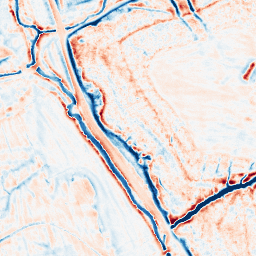
Category: edge_preserving
Decomposition family: bilateral
Decomposition parameters: d: 15
sigma_color: 150
sigma_space: 150
Upsampling method: bspline
Upsampling parameters: scale: 8
Upsampling scale: 8